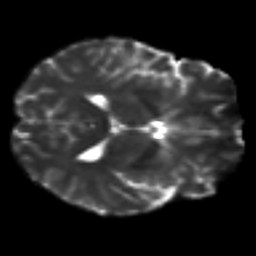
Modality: T2w
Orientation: axial
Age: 41
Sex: male
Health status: healthy
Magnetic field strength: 3 T
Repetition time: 8.4 s
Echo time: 0.0926 s